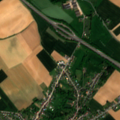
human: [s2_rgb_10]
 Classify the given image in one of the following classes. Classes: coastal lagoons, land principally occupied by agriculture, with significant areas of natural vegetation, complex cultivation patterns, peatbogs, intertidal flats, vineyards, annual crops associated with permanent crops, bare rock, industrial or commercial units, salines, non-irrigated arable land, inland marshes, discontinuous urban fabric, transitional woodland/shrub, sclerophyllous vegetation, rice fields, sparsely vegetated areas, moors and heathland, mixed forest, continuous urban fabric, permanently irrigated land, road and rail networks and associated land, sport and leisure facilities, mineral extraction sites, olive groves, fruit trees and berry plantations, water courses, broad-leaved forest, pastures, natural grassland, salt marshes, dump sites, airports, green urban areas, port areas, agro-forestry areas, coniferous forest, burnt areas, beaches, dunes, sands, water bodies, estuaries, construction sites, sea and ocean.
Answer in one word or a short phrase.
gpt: discontinuous urban fabric, non-irrigated arable land, pastures, complex cultivation patterns